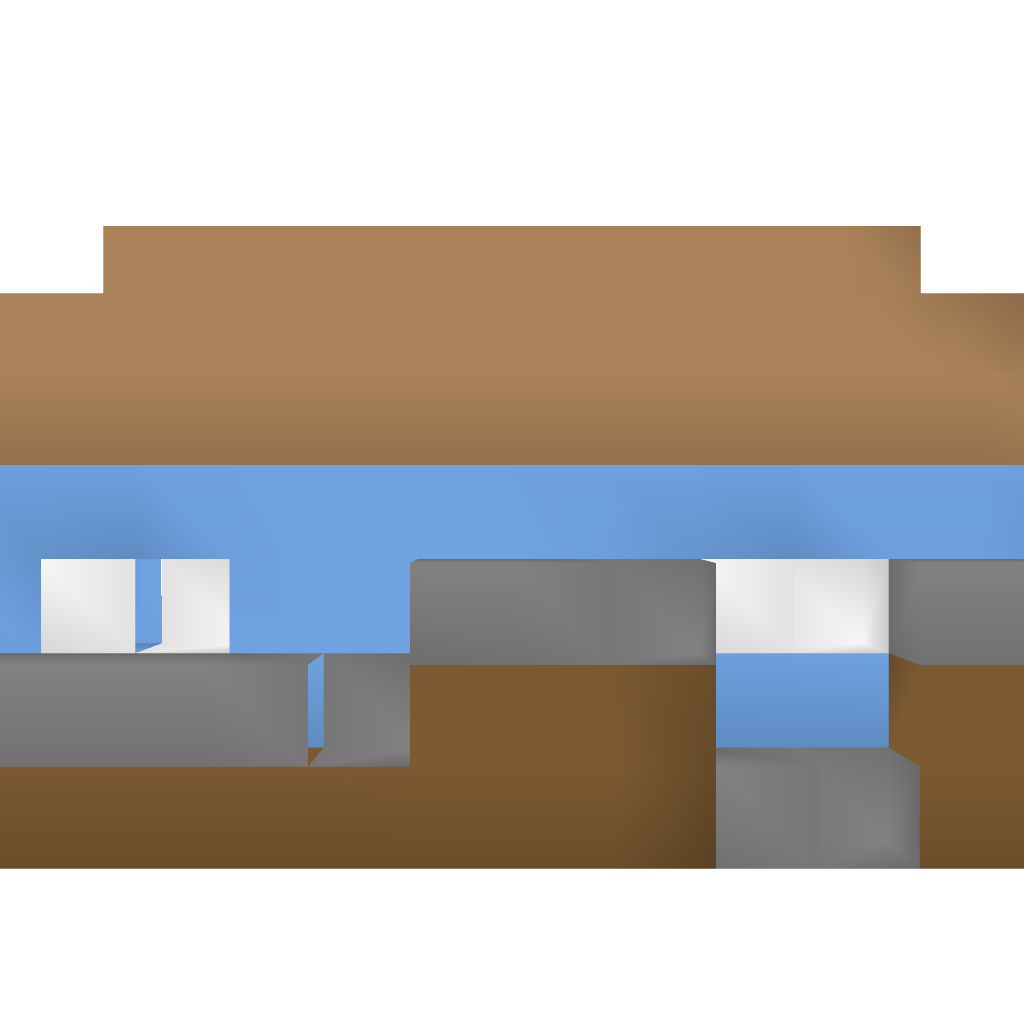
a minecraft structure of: Kleine Hütte good quality